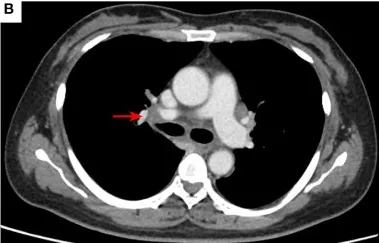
The short diameter of retroperitoneal lymph nodes was 1.61 cm, and ,the short diameter of left pelvic lymph nodes was 3.11 cm [red arrow.
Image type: radiology (ct)